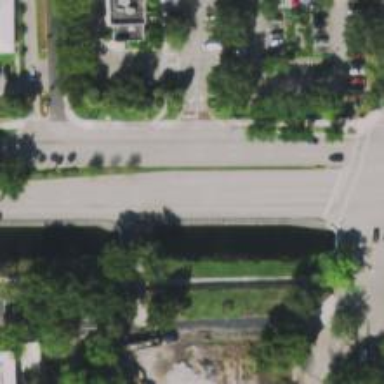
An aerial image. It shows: Culvert underpass for canal.